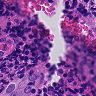
Metastatic tissue present: no